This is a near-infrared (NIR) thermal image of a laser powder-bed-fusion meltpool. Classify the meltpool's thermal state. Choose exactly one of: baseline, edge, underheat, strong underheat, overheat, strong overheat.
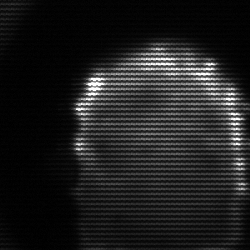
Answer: baseline